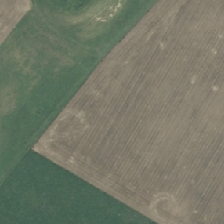
Land cover: shortrotation_cropland